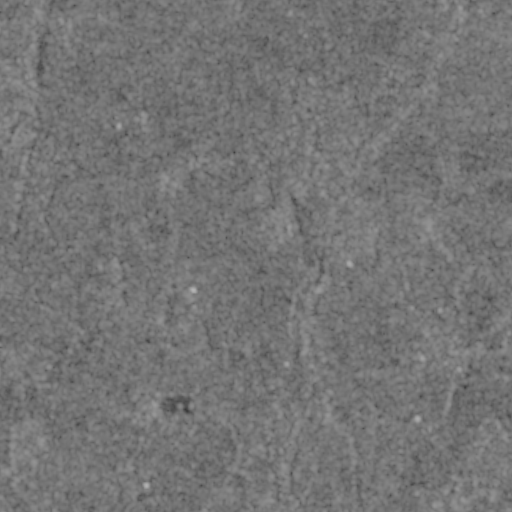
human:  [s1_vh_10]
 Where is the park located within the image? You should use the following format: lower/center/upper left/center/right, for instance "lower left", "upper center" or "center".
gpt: The park is located in the lower right of the image.
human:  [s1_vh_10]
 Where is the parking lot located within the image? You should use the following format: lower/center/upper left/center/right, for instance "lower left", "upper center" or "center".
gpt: The parking lot is located in the lower right of the image.
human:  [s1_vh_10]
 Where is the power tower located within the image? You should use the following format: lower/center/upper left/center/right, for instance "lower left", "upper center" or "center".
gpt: The power tower is located in the upper of the image.
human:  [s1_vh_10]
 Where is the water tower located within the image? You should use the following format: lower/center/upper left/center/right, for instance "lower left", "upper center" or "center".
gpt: The water tower is located in the center right of the image.
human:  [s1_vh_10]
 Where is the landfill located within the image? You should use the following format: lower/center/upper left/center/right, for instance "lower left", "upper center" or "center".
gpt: There is no landfill in the image.

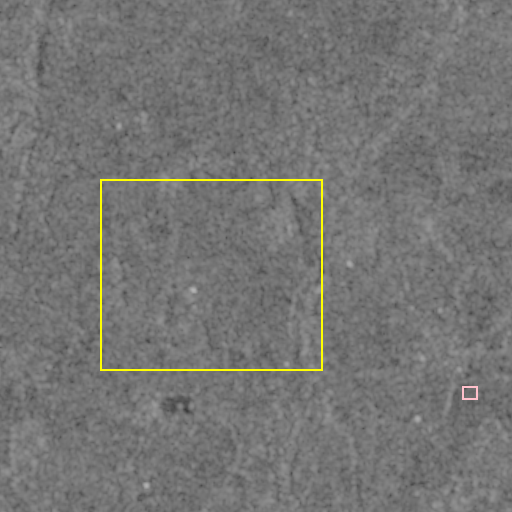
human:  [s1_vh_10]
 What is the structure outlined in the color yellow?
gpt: The structure outlined in yellow is a crop field.
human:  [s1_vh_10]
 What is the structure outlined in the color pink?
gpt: The structure outlined in pink is a park.
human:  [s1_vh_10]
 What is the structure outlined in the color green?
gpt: There is no green outline.